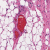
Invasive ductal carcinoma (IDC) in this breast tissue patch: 0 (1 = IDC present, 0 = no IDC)